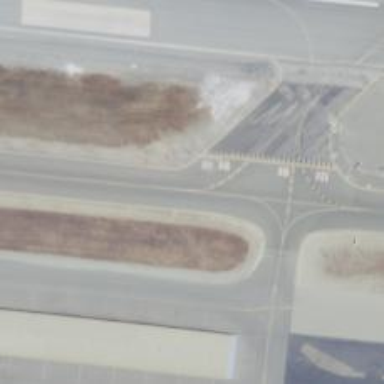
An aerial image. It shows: Image of taxiway at airport.